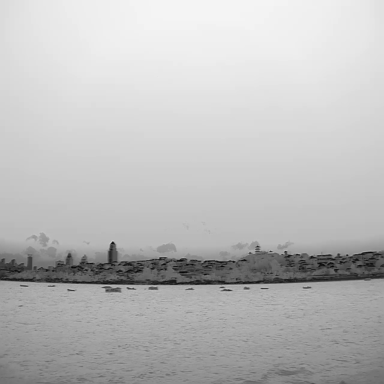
There are ten bulk_carriers in the infrared image.